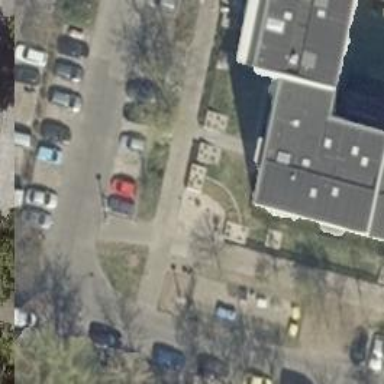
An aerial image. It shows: Sculpture located on the roof.